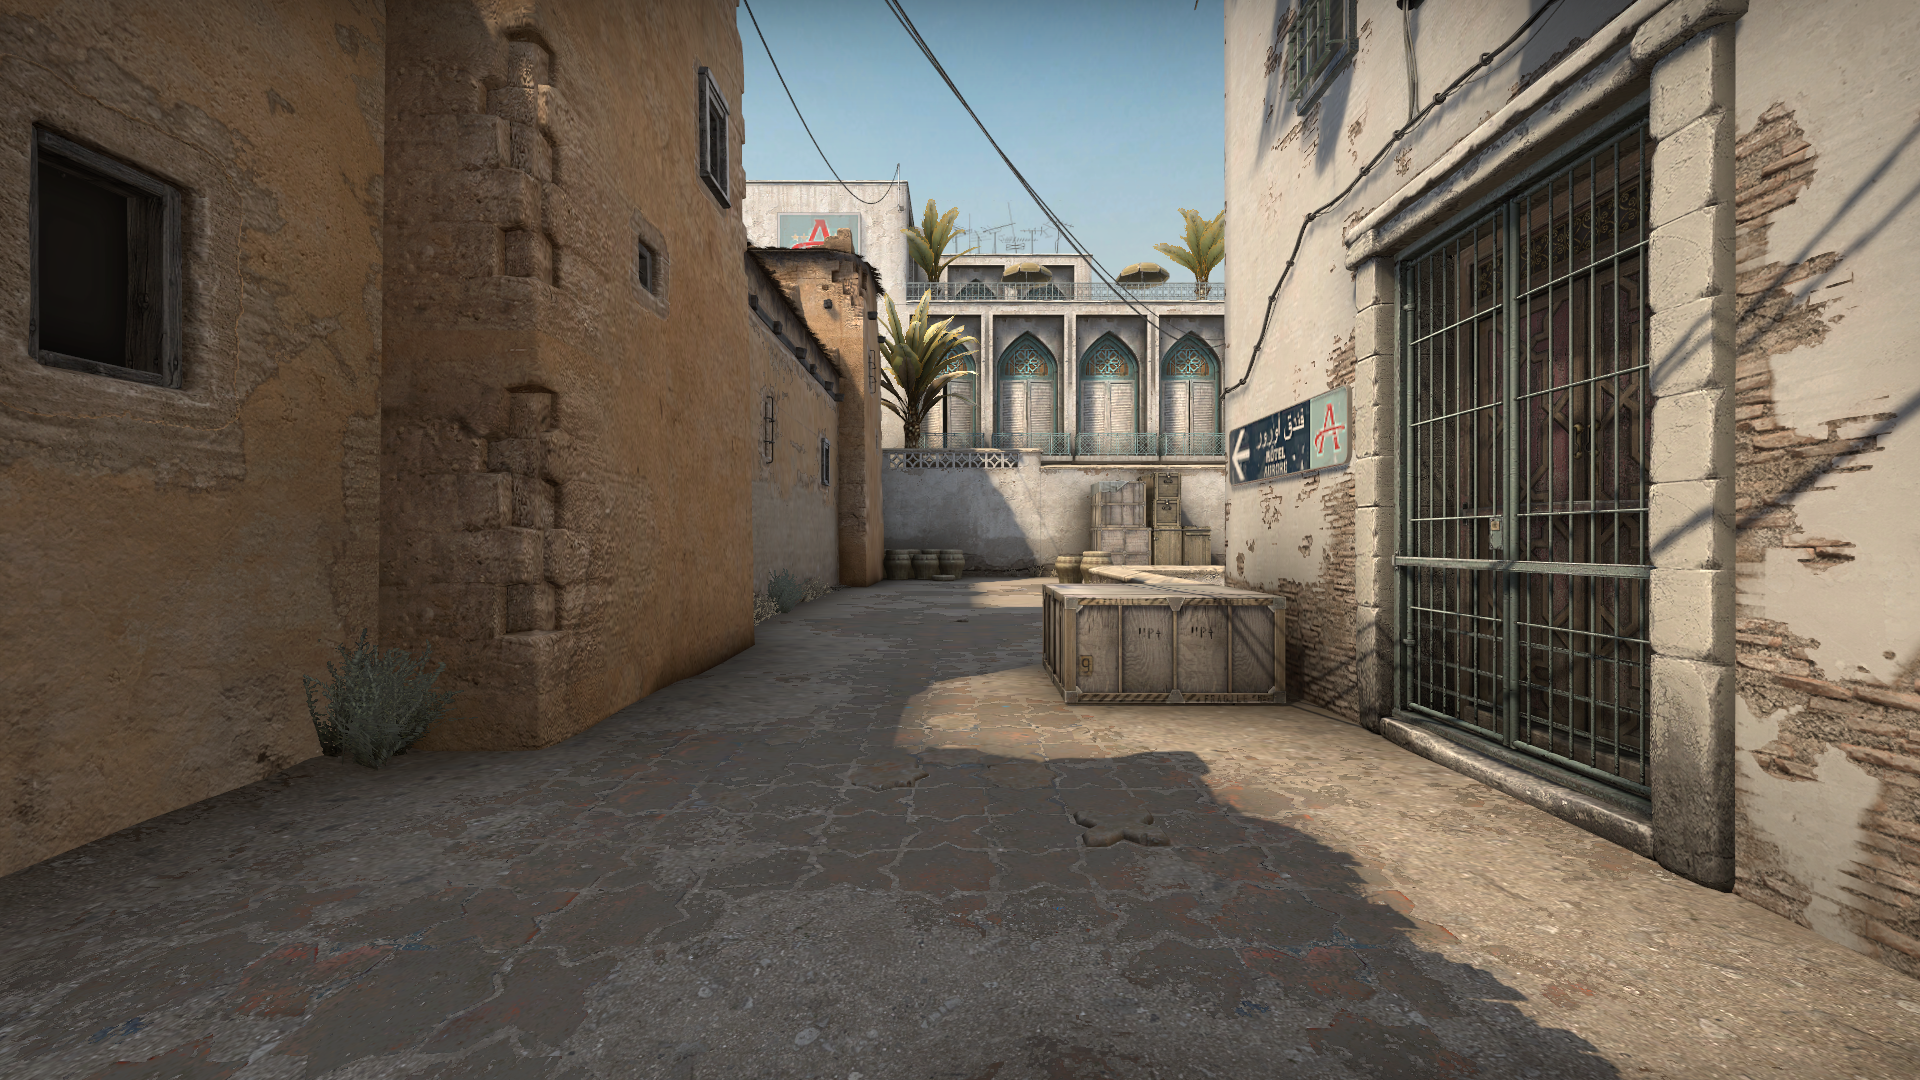
Map: de_dust2